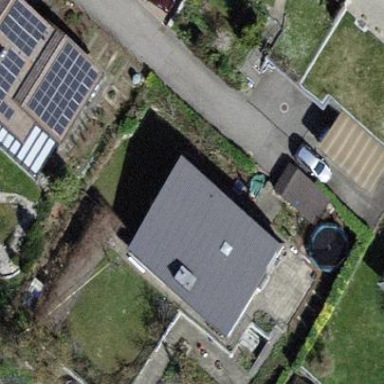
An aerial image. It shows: Building with flat roof.